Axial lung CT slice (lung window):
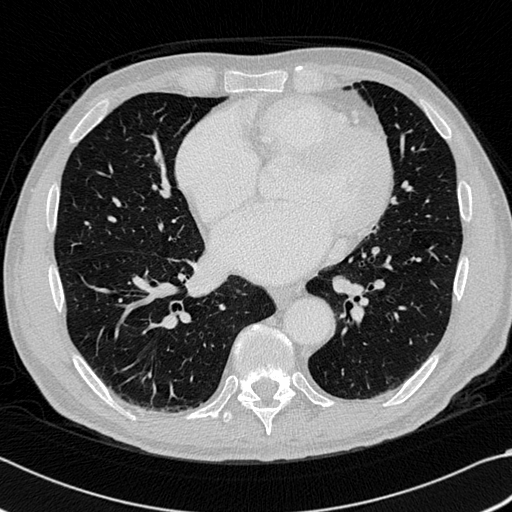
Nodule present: no